Question: I've got a dialog over a popup and I want to render to dialog on top but now it is displayed under the popup:

Can you tell me how to render the dialog "Information" on top? My code is this
'''
<!DOCTYPE HTML PUBLIC "-//W3C//DTD HTML 4.01 Transitional//EN">
'''
Noteringar
'''
<script language="JavaScript1.2">
function doUnload()
{
opener.document.actionForm.action.value='Noteringar';
opener.document.actionForm.actionCommand.value='releaseLock';
opener.document.actionForm.submit();
//opener.releaseLock();
}
</script>
<body id="content" onunload="doUnload()" >
<form name="actionForm" action="PandoraActionServlet" style="display: inline;" method="post">
<input type="hidden" name="currPage" value="/PandoraArendeWeb/arendeprocess_noteringar.jsp" />
<input type="hidden" name="action" value="" />
<input type="hidden" name="actionCommand" value="" />
<input type="hidden" name="actionModifier" value="" />
<input type="hidden" name="notid" value="" />
<input type="hidden" name="textnote" value="" />
<input type="hidden" name="fname" value="Markus " />
<input type="hidden" name="lname" value="Stalo " />
<input type="hidden" name="sign" value="MSTA " />
<div class="yta2">
<div class="fl100 TB_nb">&nbsp;Noteringar&nbsp;<PHONE>-2 </div>
<div class="clear">&nbsp;</div>
<div class="clear">&nbsp;</div>
<div class="fl2">&nbsp;</div>
<div class="fl95">
<div STYLE="overflow: auto; height: 300;">
<table width="100%" cellspacing="0" cellpadding="2" align="center" class="bb" id="base_table">
<tr>
<th class="thkant" width="15%">Skapad datum</td>
<th class="thkant" width="70%">Text</td>
<th class="thkant" width="15%">Skapad av</td>
</tr>
<tr class="note" id="110">
<td>2012-08-31</td>
<td>Test 7</td>
<td>Markus&nbsp;Stalo,&nbsp;<br>MSTA</td>
</tr>
<tr class="note" id="109">
<td>2012-08-31</td>
<td>Test 6</td>
<td>Markus&nbsp;Stalo,&nbsp;<br>MSTA</td>
</tr>
<tr class="note" id="108">
<td>2012-08-31</td>
<td>Test 5</td>
<td>Markus&nbsp;Stalo,&nbsp;<br>MSTA</td>
</tr>
<tr class="note" id="107">
<td>2012-08-31</td>
<td>Test 4</td>
<td>Markus&nbsp;Stalo,&nbsp;<br>MSTA</td>
</tr>
<tr class="note" id="106">
<td>2012-08-31</td>
<td>Test 3</td>
<td>Markus&nbsp;Stalo,&nbsp;<br>MSTA</td>
</tr>
<tr class="note" id="105">
<td>2012-08-31</td>
<td>Test 2</td>
<td>Markus&nbsp;Stalo,&nbsp;<br>MSTA</td>
</tr>
<tr class="note" id="104">
<td>2012-08-31</td>
<td>Test</td>
<td>Markus&nbsp;Stalo,&nbsp;<br>MSTA</td>
</tr>
<tr class="note" id="103">
<td>2012-08-30</td>
<td>Slapp hornflaggan!</td>
<td>Markus&nbsp;Stalo,&nbsp;<br>MSTA</td>
</tr>
<tr class="note" id="102">
<td>2012-08-30</td>
<td>Fotboll ar en bollsport?</td>
<td>Markus&nbsp;Stalo,&nbsp;<br>MSTA</td>
</tr>
<tr class="note" id="101">
<td>2012-08-30</td>
<td>Glen is the man!!!</td>
<td>Markus&nbsp;Stalo,&nbsp;<br>MSTA</td>
</tr>
</table>
</div>
</div>
<div class="clear">&nbsp;</div>
<div class="fl2">&nbsp;</div>
<div class="fl30"><input type="button" value="Skapa notering" class="opener_create_note" ></div>
</div>
<div id="new_note">
<div class="clear">&nbsp;</div>
<div class="fl2">&nbsp;</div>
<div class="fl15">Text:</div>
<div class="fl65"><textarea cols="60" rows="4" name="newnote" id="write_note"></textarea></div>
<div class="clear">&nbsp;</div>
<div class="clear">&nbsp;</div>
<div class="clear">&nbsp;</div>
<div class="clear">&nbsp;</div>
<div class="clear">&nbsp;</div>
</div>
<div id="edit_note">
<div class="clear">&nbsp;</div>
<div class="fl2">&nbsp;</div>
<div class="fl15">Text:</div>
<div class="fl65"><textarea cols="60" rows="4" name="editnote" id="change_note"></textarea></div>
<div class="clear">&nbsp;</div>
<div class="clear">&nbsp;</div>
<div class="clear">&nbsp;</div>
<div class="fl2">&nbsp;</div>
<div class="fl15">Skapad av:</div>
<div class="clear"></div>
<div class="fl2">&nbsp;</div>
<div class="fl90" id="sname"></div>
</div>
<script language="JavaScript1.2" src="css_js/jquery-1.7.1.min.js" type="text/javascript"></script>
<script language="JavaScript1.2" src="css_js/jquery-ui-1.8.17.custom.min.js" type="text/javascript"></script>
<script language="JavaScript1.2" src="css_js/jquery.pandora.globals.js" type="text/javascript"></script>
<SCRIPT language="JavaScript1.2" type="text/javascript">
$(function() {
$('#base_table').css('cursor','pointer');
$('.opener_create_note').click(function() {
$("#new_note").dialog('open');
return false;
});
$("#new_note").dialog({
width:'600', height:'100', draggable:false,
open: function(){
$("#write_note").focus();
},
autoOpen: false, modal:true, show:'fold', hide: 'slide', resizable:false, closeOnEscape: true, title: 'Skapa notering',
buttons: { 'Avbryt': function() {
$('textarea#write_note').val("");
$(this).dialog('close'); },
'Spara': function() {
var text = $('textarea#write_note').val();
//if(text.length > 1000) {
//alert("Faltet far innehalla max 1000 tecken.");
//} else {
if(text.length < 1) {
if (confirm("Noteringen ar tom. Vill du fortsatta?")) {
submitNotering('Noteringar','ny', '', text);
$(this).dialog('close');
}
} else {
if(text.length < 1000){
submitNotering('Noteringar','ny', '', text);
$(this).dialog('close');
} else {
//alert("Faltet far innehalla max 1000 tecken.");
//submitNotering('Noteringar','max1000', '', text);
doAsk('Information', '<ul><li id="message_info_0">Faltet far innehalla max 1000 tecken.</li></ul>','' ,'','','');
}
}
//}
}
}
}
);
$('.note').click(function() {
var $nr = $(this).attr('id');
$("#edit_note").data("rid", $nr);
$("#edit_note").dialog('open');
var $currText = "";
var $currSkapad = "";
var $currNamn = "";
var $tds = $(this).find('td');
if($tds.length != 0) {
$currSkapad = $tds.eq(0).text();
$currText = $tds.eq(1).text();
$currNamn = $tds.eq(2).text() + ", ";
$.trim($currNamn);
}
$("textarea#change_note").val($currText);
$("#sname").text($currNamn + $currSkapad);
return false;
});
$("#edit_note").dialog({
width:'600', height:'100', draggable:false, autoOpen: false, modal:true, show:'fold', hide: 'slide', resizable:false, closeOnEscape: true, title: '&Auml;ndra notering',
buttons: { 'Ta bort': function() {
if (confirm("Vill du ta bort noteringen?")) {
submitNotering('Noteringar','tabort', $(this).data("rid"), '');
$(this).dialog('close');
} },
'Avbryt': function() {
$(this).dialog('close'); },
'Spara': function() {
var text = $('textarea#change_note').val();
if(text.length > 1000) {
alert("Faltet far innehalla max 1000 tecken.");
} else {
if(text.length < 1) {
if (confirm("Noteringen ar tom. Vill du fortsatta?")) {
submitNotering('Noteringar','spara', $(this).data("rid"), text);
$(this).dialog('close');
}
} else {
submitNotering('Noteringar','spara', $(this).data("rid"), text);
$(this).dialog('close');
}
}
}
}
});
});
</SCRIPT>
</form>
</body>
</html>
'''
CSS:
'''
#dialog {position:absolute; width:425px; padding:0px; margin-top:50px; z-index:200; background:#fff}
#dialog-header {display:block; position:relative; width:425px; padding:3px 6px 7px; height:14px; font-size:14px; font-weight:bold}
#dialog-title {float:left}
#dialog-content {display:block; height:160px; padding:6px; color:#666666; font-size:75%}
#dialog-mask {position:absolute; top:0; left:0; min-height:100%; width:100%; background:#FFF; opacity:.40; filter:alpha(opacity=40); z-index:100}
.prompt {background-color: #FFFFFF; bottom right no-repeat; border:3px solid #000000; border-top:none}
.promptheader {background-color: #FFFFFF; repeat-x; color:#355468; border:3px solid #000000; border-bottom:none}
.dialogbuttonlink{background: none;
margin: 0;
padding: 0;
border: none;
cursor: pointer;
color: #003366;
text-decoration: underline;
font-weight: bold; }
* body{
margin: 0px;
}
#top {
position: absolute;
left: 0px;
top: 0px;
height: 35px;
width: 100%
}
#av_ikoner {
position: absolute;
right: 200px;
display: inline;
}
#av_logga {
float: right;
right: 5px;
display: inline;
text-align: right;
margin-right: 20px;
}
#flikkant {
position: absolute;
left: 0px;
top: 50px;
height: 35px;
width: 100%;
padding-left: 16px;
padding-top: 8px;
margin-bottom: 0px;
}
#sub {
position: absolute;
left: 0px;
top: 85px;
height: 10px;
width: 100%;
padding-left: 16px;
padding-top: 2px;
margin-bottom: 10px;
}
#yta {
position: absolute;
left: 15px;
right: 15px;
top: 105px;
padding: 4px;
}
#popupD {
position: absolute;
top: 1750px;
left: 180px;
height: 125px;
width: 1075px;
}
#popupS {
position: absolute;
top: 1750px;
left: 300px;
height: 125px;
}
#popupP {
position: absolute;
top: 1600px;
left: 300px;
height: 125px;
}
#popupSokNamn {
position: absolute;
top: 200px;
width: 600px;
left: 400px;
height: 800px;
}
#popupSokNamn2 {
position: absolute;
top: 950px;
width: 600px;
left: 400px;
height: 800px;
}
#popupR {
position: absolute;
top: 1700px;
left: 200px;
height: 50px;
}
#popupI {
position: absolute;
top: 700px;
left: 300px;
right: 1%;
height: auto;
}
#popupF {
position: absolute;
top: 280px;
left: 300px;
right: 25%;
height: auto;
}
#popupA {
position: absolute;
top: 300px;
left: 300px;
right: 1%;
height: auto;
}
#popupU {
position: absolute;
top: 300px;
left: 300px;
right: 1%;
height: auto;
}
#popupO {
position: absolute;
top: 300px;
left: 300px;
right: 1%;
height: auto;
}
#popupEPn {
position: absolute;
top: 300px;
left: 300px;
right: 1%;
height: auto;
}
#popupEPa {
position: absolute;
top: 300px;
left: 300px;
right: 1%;
height: auto;
}
#rappALL
,
#rappAE
,
#rappFJ
,
#rappKO
,
#rappPT
,
#rappUZ
,
#rappX
,
{
height
:
600
px
;
overflow
:
auto
;
width
:
100%;
}
#klassTB {
height: 100px;
overflow: auto;
width: 100%;
}
#popupD1 {
position: absolute;
left: 250px;
height: 125px;
}
.yta2 {
display: inline;
width: 100%;
padding-left: 5px;
}
#L-col {
display: inline;
width: 65%;
}
#R-col {
display: inline;
width: 35%;
}
#box {
width: 400px;
padding: 8px;
margin-top: 10px;
margin-bottom: 100px;
}
#scroll {
height: 680px !important;
overflow: auto;
}
'''
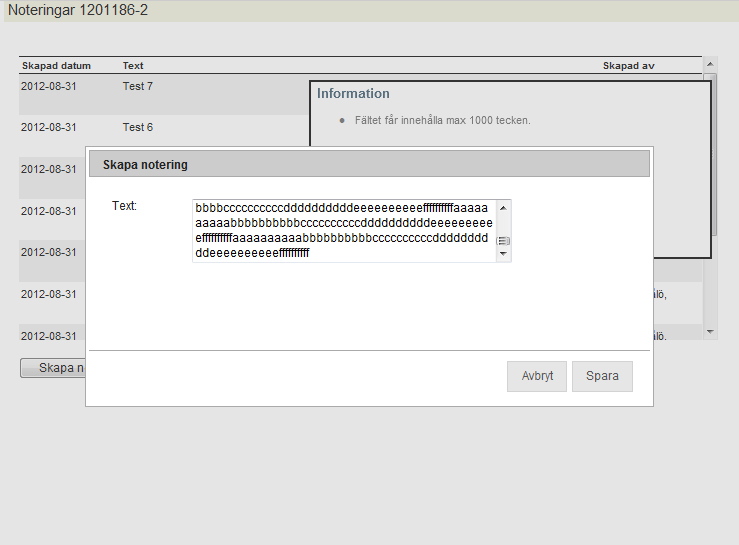
Answer: '''
use following in your css
z-index:<PHONE>;
'''